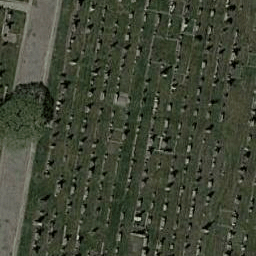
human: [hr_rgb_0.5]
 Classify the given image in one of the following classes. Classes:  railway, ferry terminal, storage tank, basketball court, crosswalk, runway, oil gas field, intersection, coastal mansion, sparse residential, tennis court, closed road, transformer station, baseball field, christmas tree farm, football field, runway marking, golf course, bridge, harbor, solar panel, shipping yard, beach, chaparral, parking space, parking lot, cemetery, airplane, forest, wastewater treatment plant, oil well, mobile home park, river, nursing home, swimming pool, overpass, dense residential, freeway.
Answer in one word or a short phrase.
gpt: cemetery